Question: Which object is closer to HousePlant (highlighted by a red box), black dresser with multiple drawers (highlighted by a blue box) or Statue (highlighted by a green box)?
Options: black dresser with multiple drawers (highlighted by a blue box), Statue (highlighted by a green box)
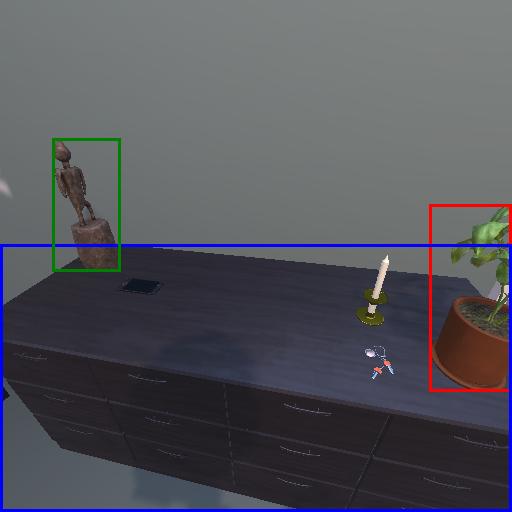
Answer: black dresser with multiple drawers (highlighted by a blue box)